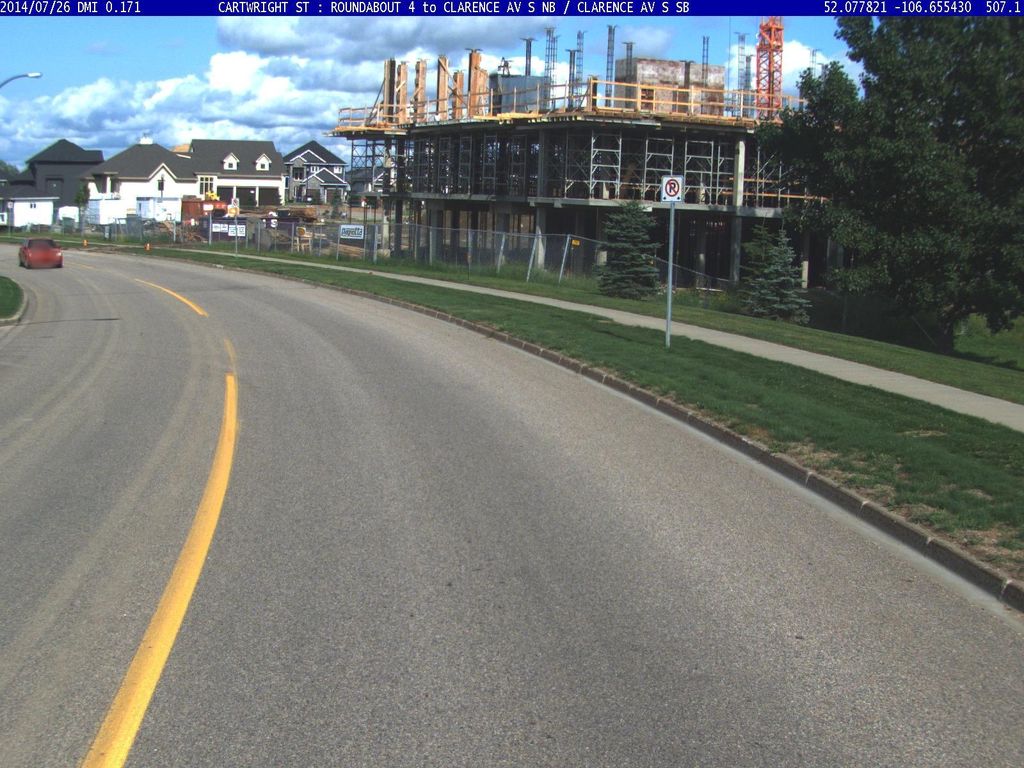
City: saskatoon